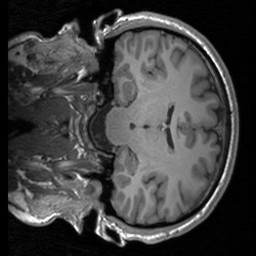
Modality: T1w
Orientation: coronal
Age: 23
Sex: male
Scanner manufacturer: siemens
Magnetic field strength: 3 T
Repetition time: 1.9 s
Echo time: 0.00226 s